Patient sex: M
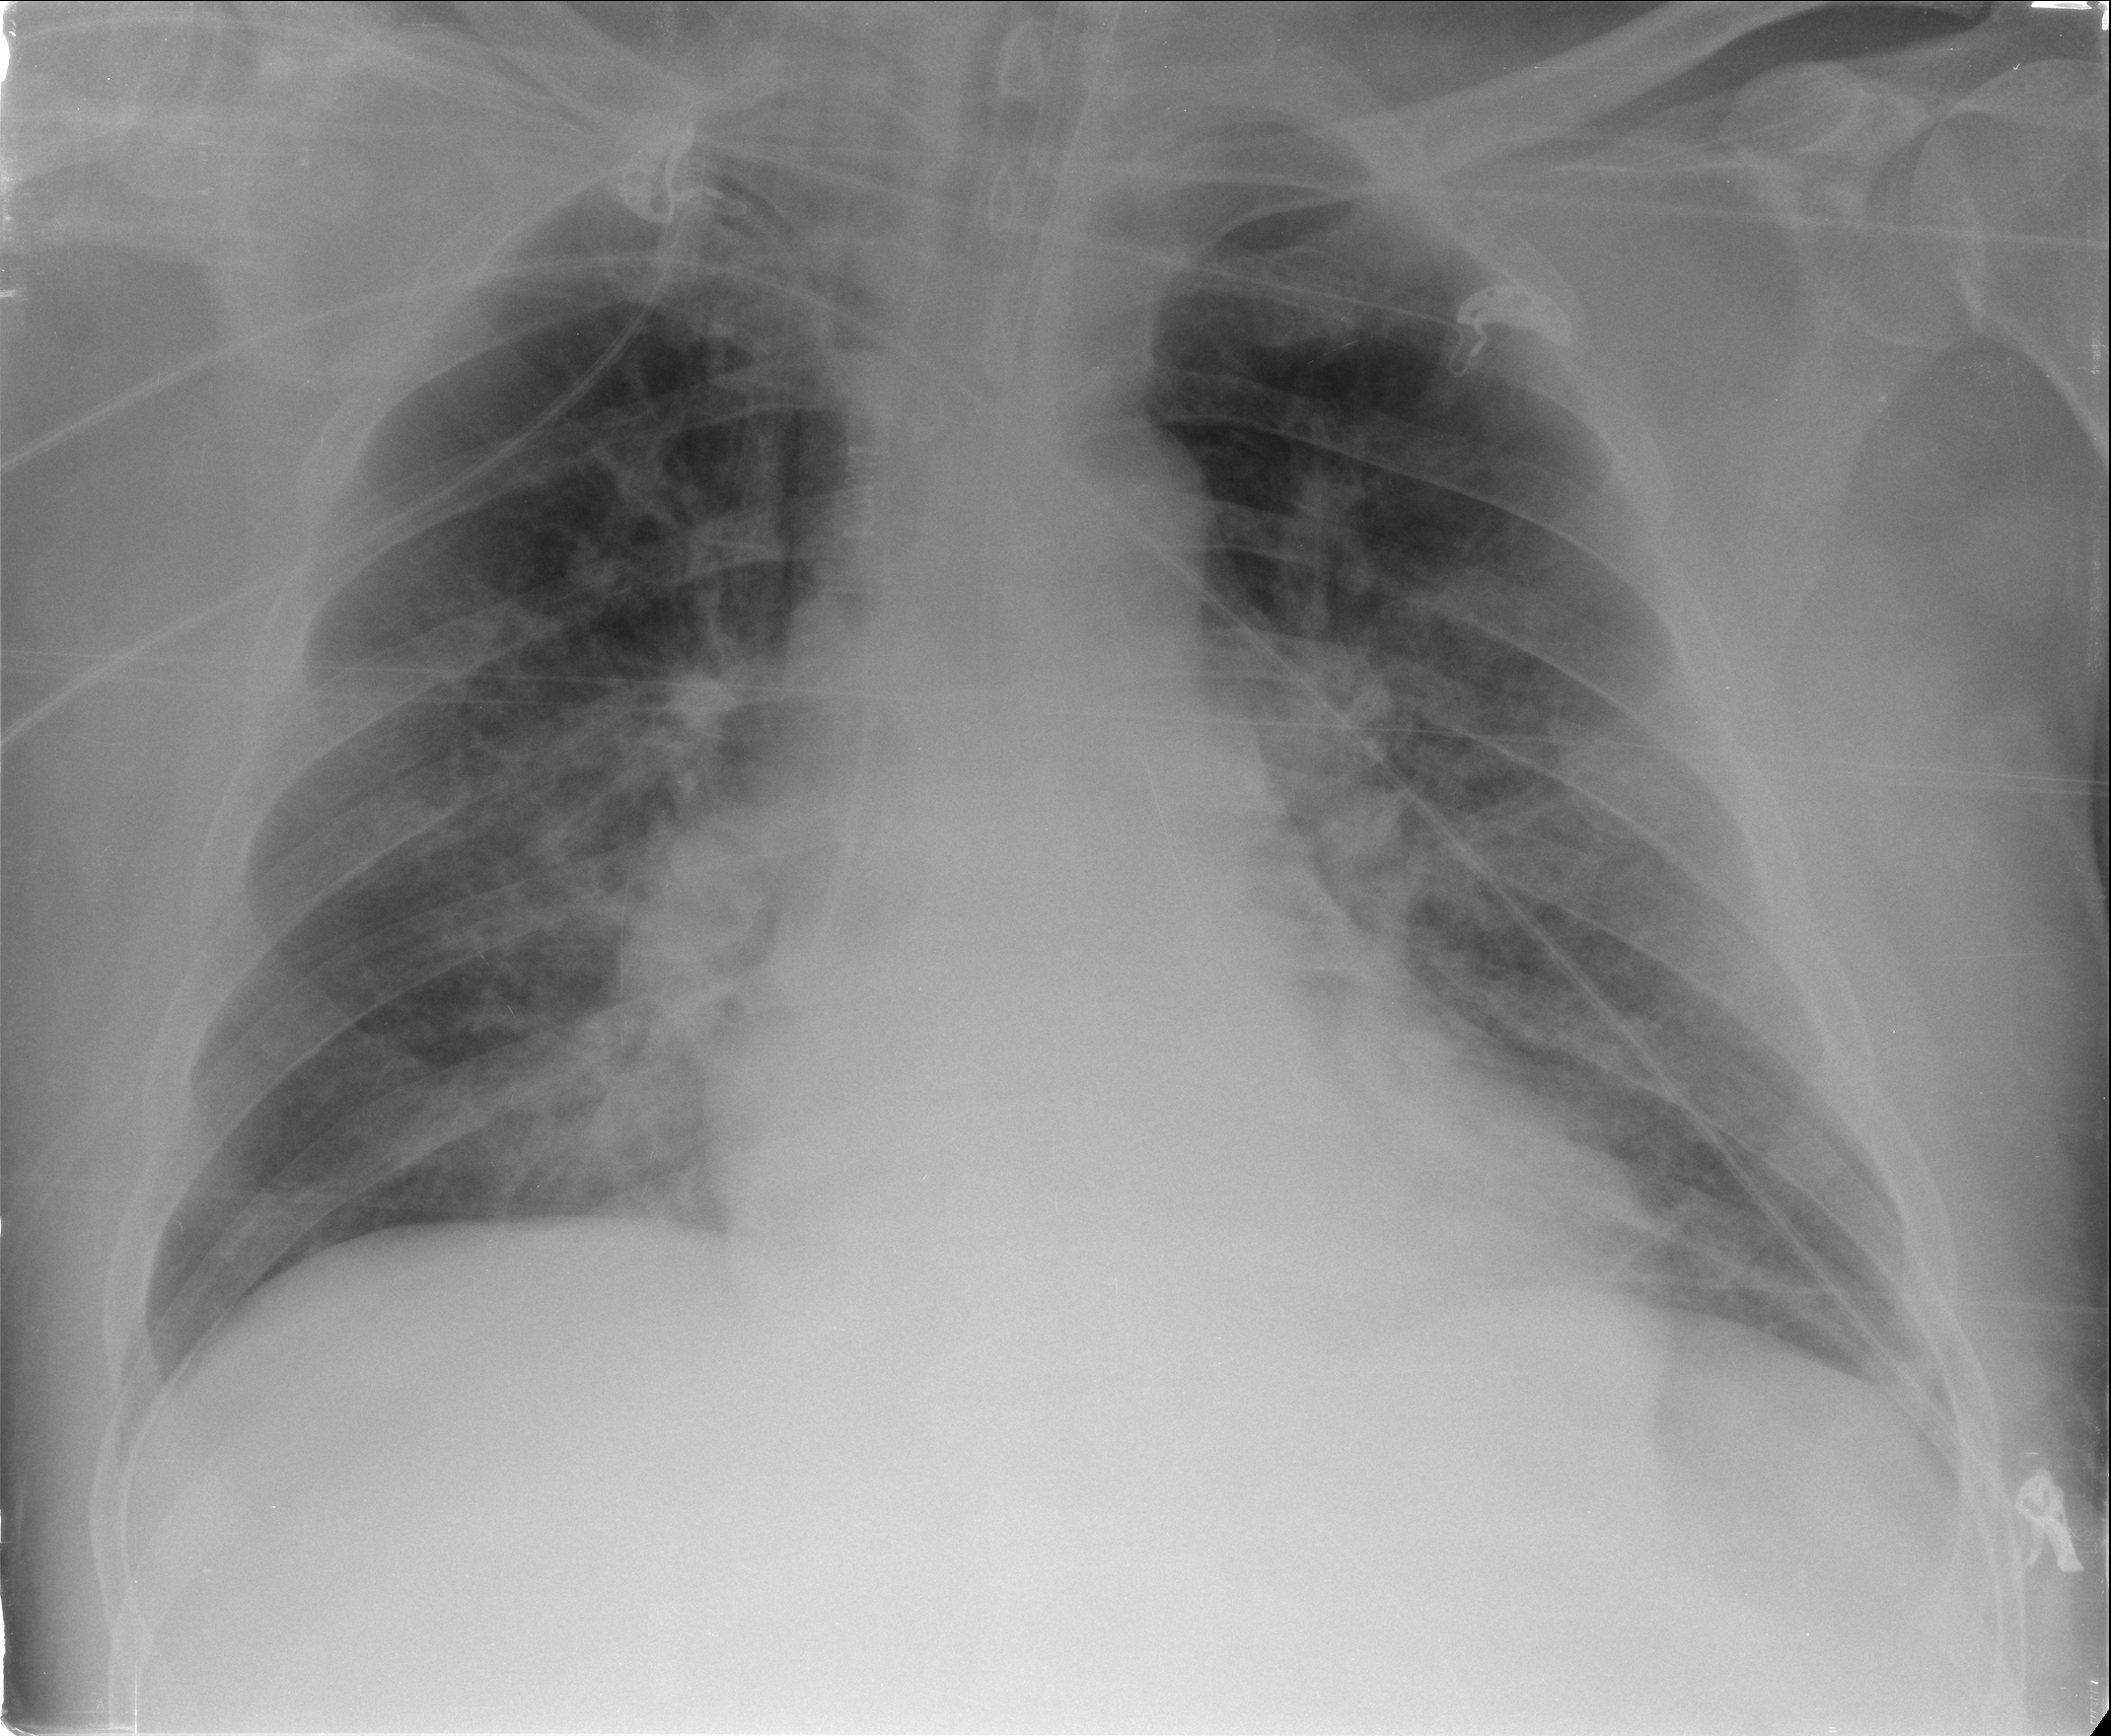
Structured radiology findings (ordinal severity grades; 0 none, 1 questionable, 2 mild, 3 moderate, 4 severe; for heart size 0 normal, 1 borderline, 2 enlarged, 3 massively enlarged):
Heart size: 1
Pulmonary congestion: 2
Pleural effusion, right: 0
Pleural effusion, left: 0
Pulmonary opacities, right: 2
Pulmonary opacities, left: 2
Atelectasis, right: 0
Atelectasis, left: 0